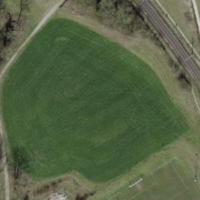
EUNIS habitat code: 25
Species observed at this site:
Tettigonia viridissima
Chorthippus brunneus
Gomphocerippus rufus
Phaneroptera nana
Chorthippus biguttulus